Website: walmart
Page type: account-selection
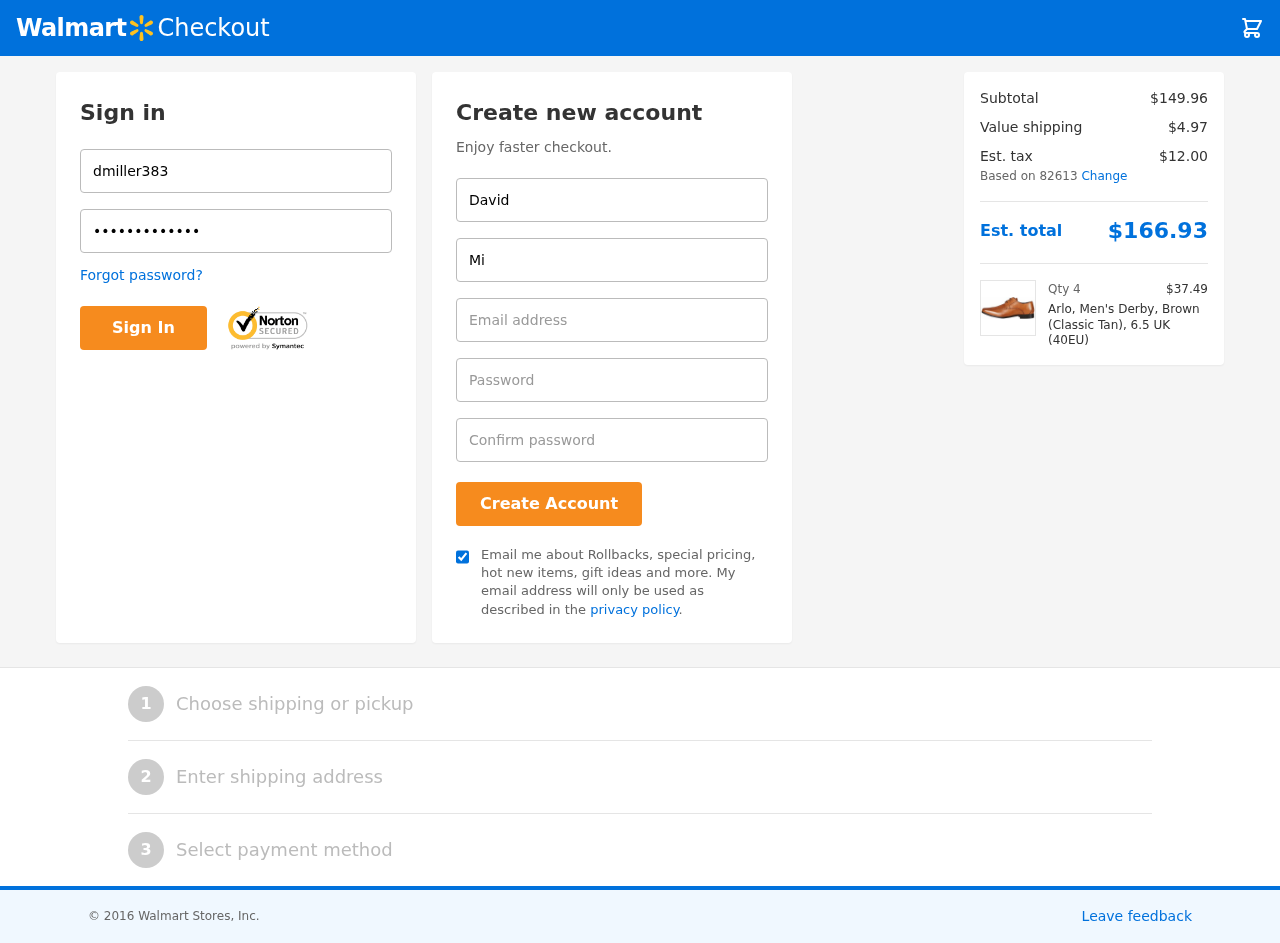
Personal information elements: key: PII_EMAIL
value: david.miller@gmail.com
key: PII_FIRSTNAME
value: David
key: PII_LASTNAME
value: Miller
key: PII_LOGIN_USERNAME
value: dmiller383
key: PII_POSTCODE
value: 82613
Product elements: key: PRODUCT1_NAME
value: Arlo, Men's Derby, Brown (Classic Tan), 6.5 UK (40EU)
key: PRODUCT1_PRICE
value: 37.49
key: PRODUCT1_QUANTITY
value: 4
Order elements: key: ORDER_SUBTOTAL
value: $149.96
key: ORDER_SHIPPING_COST
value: $4.97
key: ORDER_TAX
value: $12.00
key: ORDER_TOTAL
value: $166.93